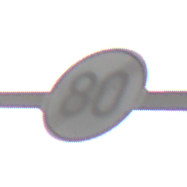
Verkehrszeichen: EndeGeschwindigkeit80
Umgebung: Roofed, Suburban
Tageszeit: SunriseSunset
Wetter: Clear
Licht: Natural
Jahreszeit: NotSpecified
Kontrast: MediumContrast